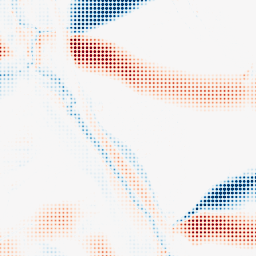
Category: morphological
Decomposition family: morphological_ellipse
Decomposition parameters: operation: average
width: 50
height: 5
Upsampling method: sinc_hamming
Upsampling parameters: scale: 8
kernel_size: 4
Upsampling scale: 8